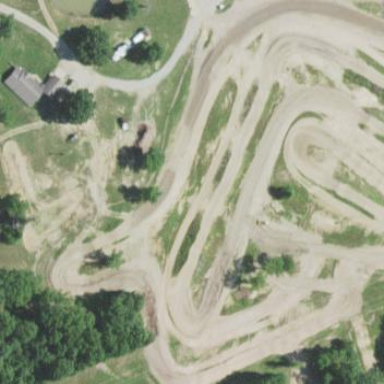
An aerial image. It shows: Dirt raceway for motor sports.